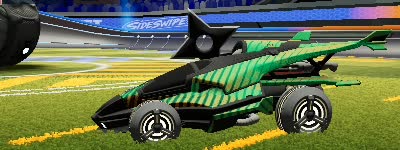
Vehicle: aftershock